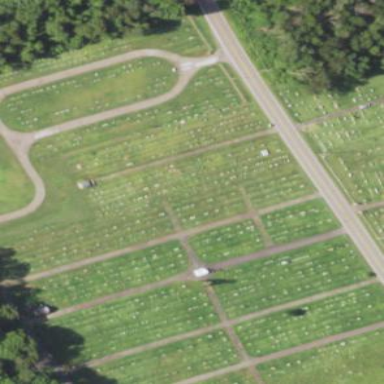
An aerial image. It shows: Cemetery.